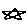
Label: star